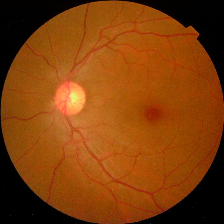
Diabetic retinopathy grade: No DR